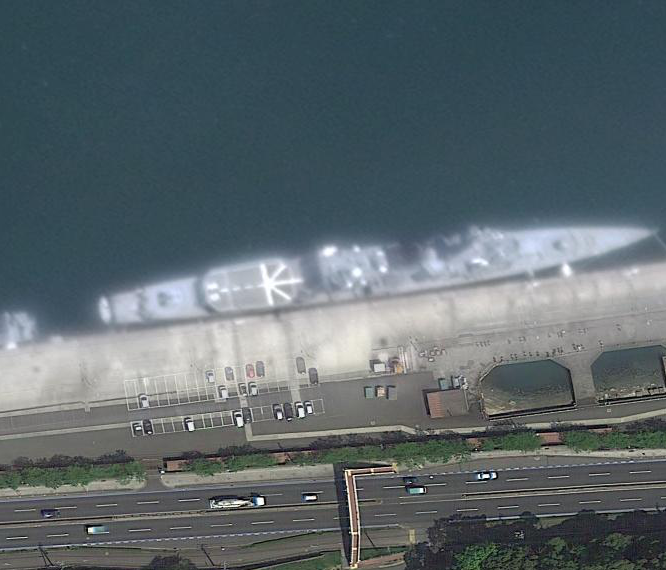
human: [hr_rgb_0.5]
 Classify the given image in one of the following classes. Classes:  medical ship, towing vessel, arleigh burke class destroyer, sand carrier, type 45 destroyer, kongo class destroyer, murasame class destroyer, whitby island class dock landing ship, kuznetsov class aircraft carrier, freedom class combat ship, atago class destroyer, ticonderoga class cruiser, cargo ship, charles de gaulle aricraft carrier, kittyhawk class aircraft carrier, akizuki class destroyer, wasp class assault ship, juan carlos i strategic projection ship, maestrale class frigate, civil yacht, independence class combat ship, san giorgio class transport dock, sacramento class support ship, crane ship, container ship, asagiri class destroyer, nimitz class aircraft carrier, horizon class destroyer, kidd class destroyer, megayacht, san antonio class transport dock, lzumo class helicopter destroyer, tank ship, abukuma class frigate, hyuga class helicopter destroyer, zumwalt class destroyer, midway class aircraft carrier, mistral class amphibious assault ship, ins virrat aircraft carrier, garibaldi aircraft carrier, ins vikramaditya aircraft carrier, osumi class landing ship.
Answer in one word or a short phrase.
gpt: Abukuma class frigate